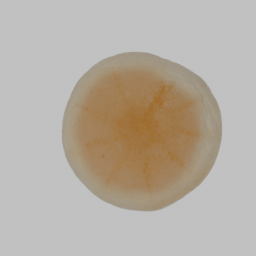
Label: nature